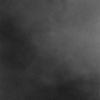
Label: dusty